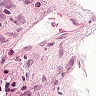
Metastatic tissue present: no